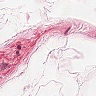
Metastatic tissue present: no